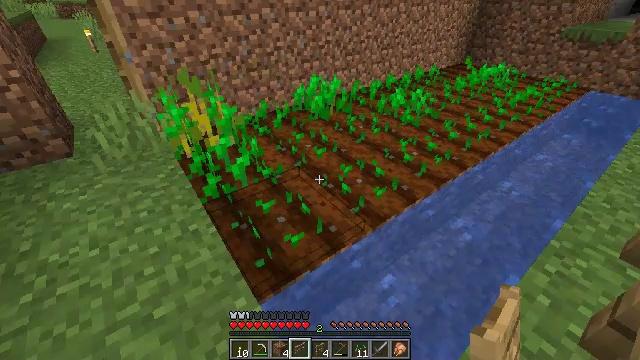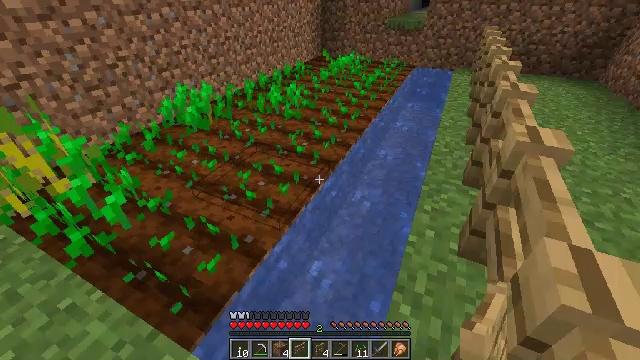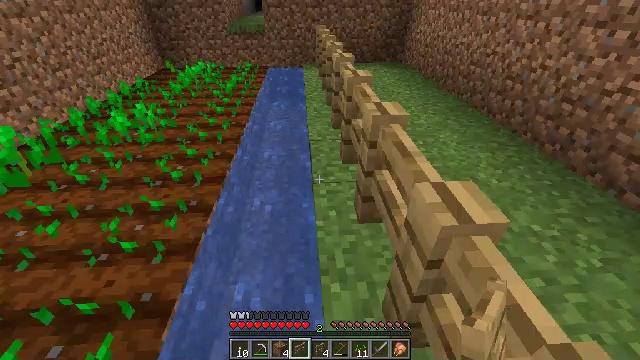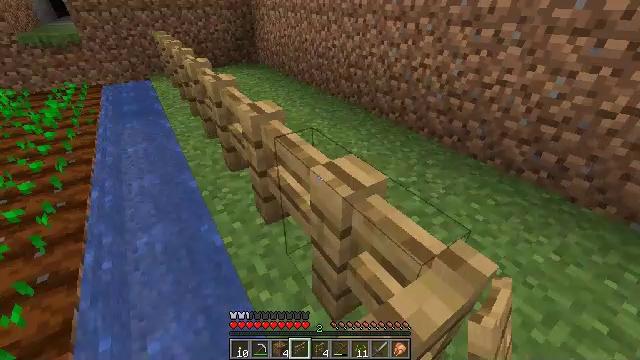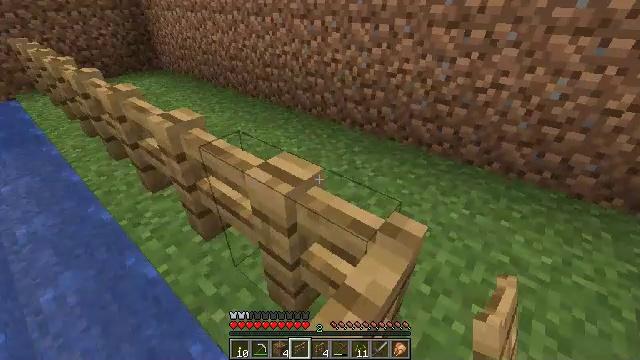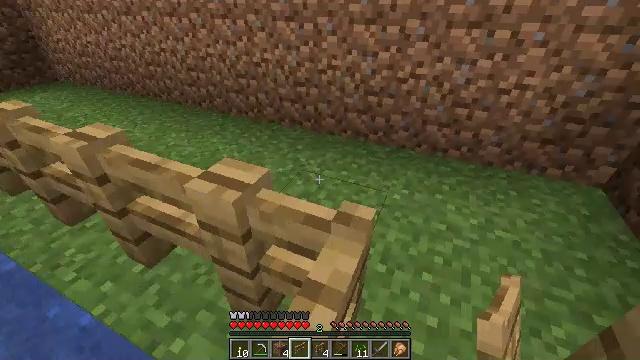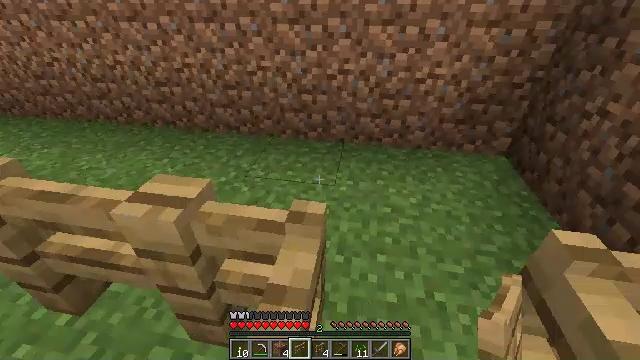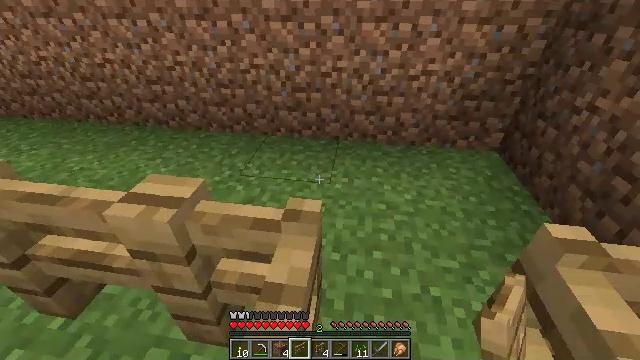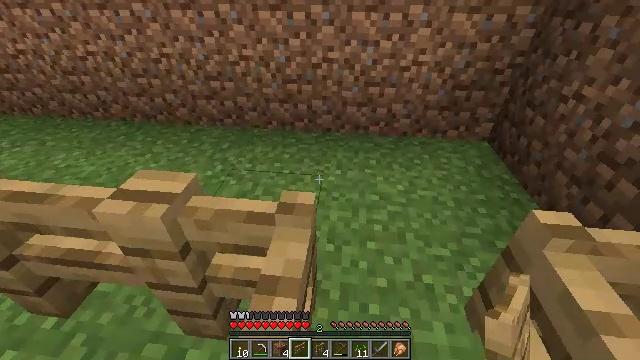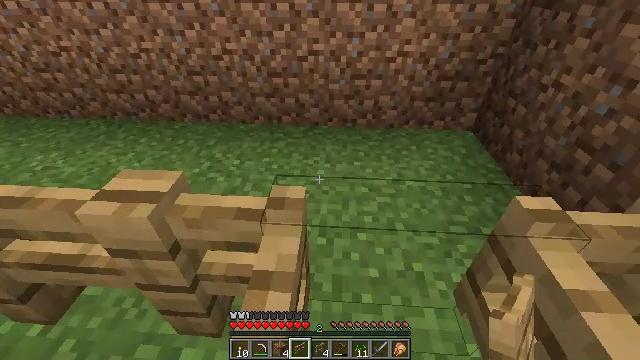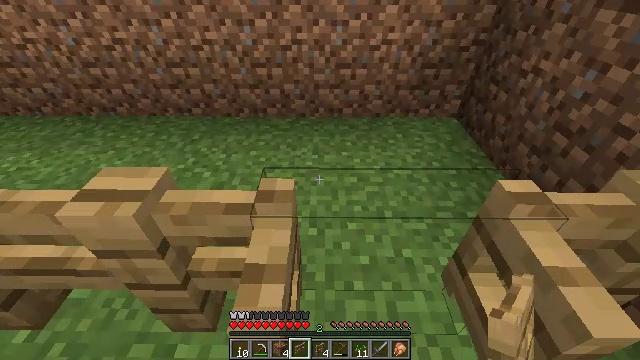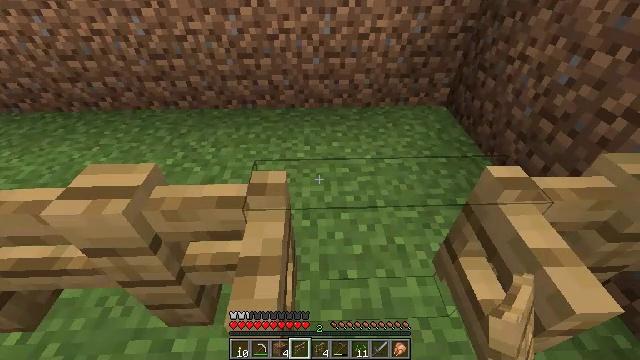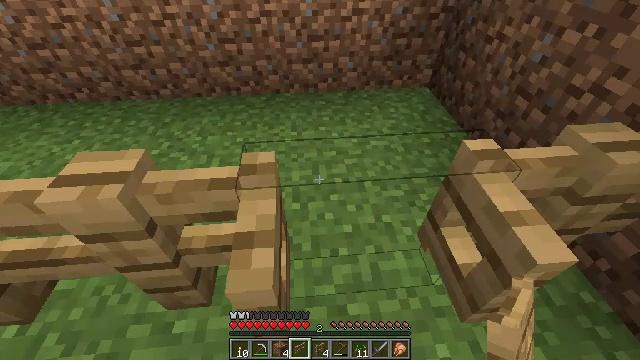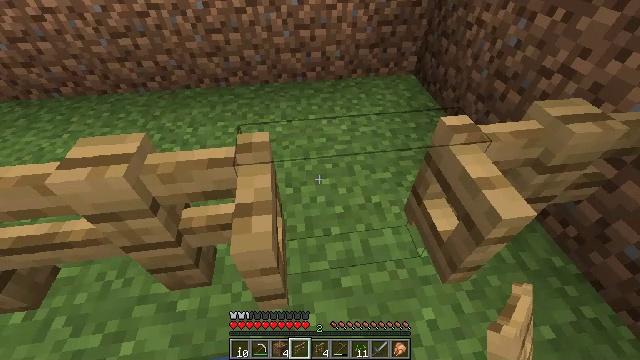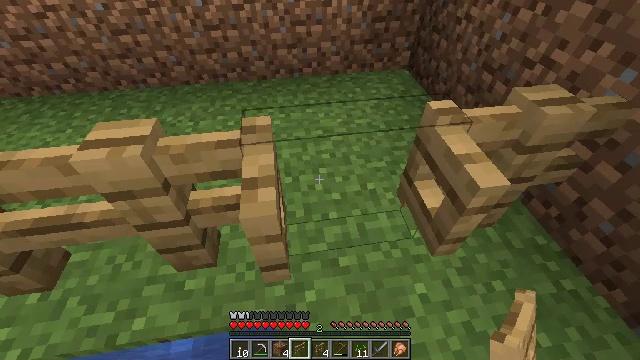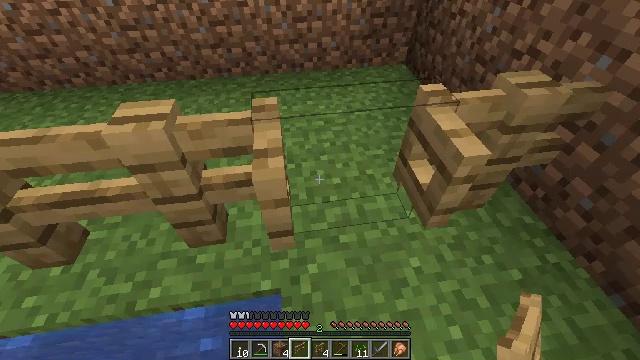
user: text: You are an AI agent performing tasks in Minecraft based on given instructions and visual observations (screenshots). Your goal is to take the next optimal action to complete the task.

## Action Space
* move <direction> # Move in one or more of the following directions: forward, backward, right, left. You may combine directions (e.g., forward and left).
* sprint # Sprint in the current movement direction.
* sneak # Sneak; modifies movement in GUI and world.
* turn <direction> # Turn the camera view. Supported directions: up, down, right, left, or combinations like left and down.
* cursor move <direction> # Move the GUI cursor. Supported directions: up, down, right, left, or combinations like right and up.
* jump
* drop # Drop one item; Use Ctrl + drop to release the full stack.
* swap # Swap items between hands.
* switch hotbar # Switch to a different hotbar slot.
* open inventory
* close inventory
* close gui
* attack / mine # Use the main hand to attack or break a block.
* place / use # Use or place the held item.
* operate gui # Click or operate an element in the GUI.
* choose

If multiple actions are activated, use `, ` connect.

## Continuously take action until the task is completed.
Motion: motion action
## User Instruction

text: Retrieve carrots by attacking the plant.
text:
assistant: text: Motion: turn right
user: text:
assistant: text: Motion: turn right
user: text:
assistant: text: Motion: turn right
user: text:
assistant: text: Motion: turn right
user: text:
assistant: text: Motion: turn right
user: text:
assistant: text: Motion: turn right
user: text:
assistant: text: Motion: turn right
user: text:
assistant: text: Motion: turn right and down
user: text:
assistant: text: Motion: turn right and down
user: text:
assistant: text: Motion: turn right and down
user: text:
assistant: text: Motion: turn right and down
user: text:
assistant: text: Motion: move back, turn right and down
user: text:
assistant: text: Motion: move back, turn right and down
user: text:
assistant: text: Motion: move back
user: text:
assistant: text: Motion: move back
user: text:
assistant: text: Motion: no_op
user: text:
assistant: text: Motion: no_op
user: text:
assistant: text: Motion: turn left and up
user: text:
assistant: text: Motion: turn left and up
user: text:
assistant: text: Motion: turn up
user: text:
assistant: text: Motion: turn up
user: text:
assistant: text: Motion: no_op
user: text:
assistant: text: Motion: no_op
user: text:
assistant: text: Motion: no_op
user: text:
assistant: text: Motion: use / place
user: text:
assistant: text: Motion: use / place
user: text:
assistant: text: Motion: turn left, use / place
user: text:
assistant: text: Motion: turn left and up
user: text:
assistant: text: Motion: turn left and up
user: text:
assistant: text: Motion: turn left and up